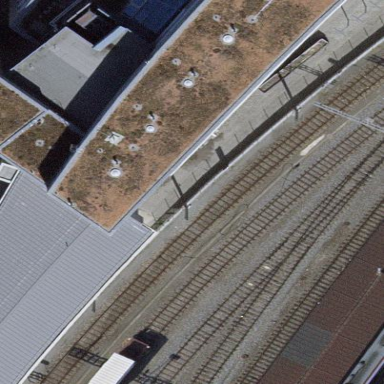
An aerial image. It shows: Asphalt platform for public transport with shelter.